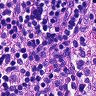
Metastatic tissue present: no